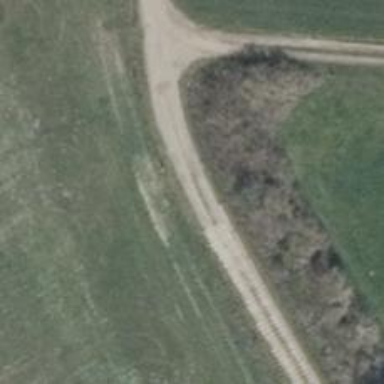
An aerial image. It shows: Track with grade2 pebblestone surface.